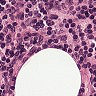
Metastatic tissue present: no